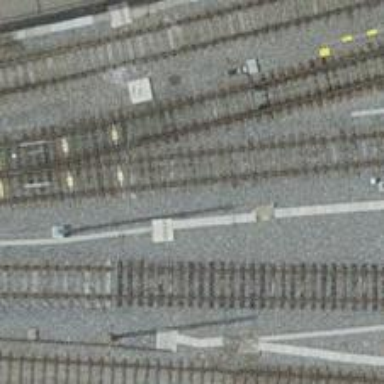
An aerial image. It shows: Rail yard with electrified rails and single track.